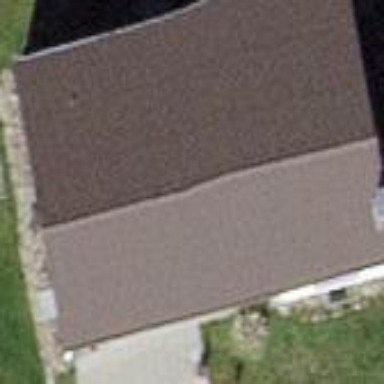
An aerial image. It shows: Gabled roof house.